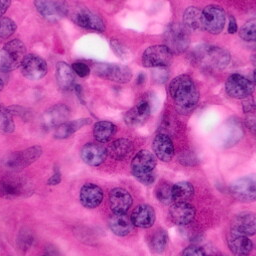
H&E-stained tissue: Pancreatic